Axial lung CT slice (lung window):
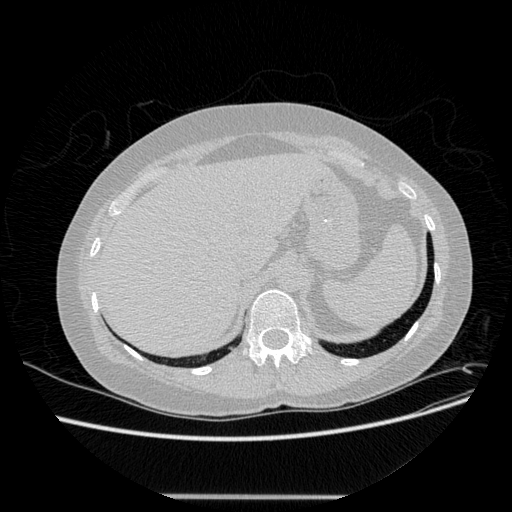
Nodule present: no